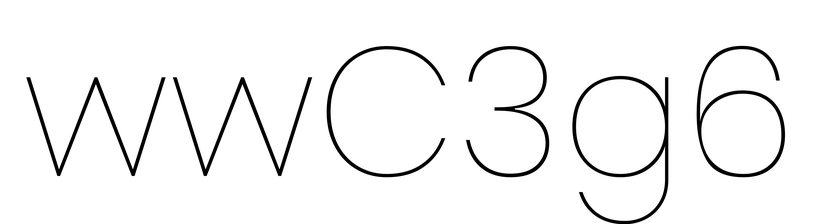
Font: Poppins-Thin